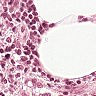
Metastatic tissue present: no